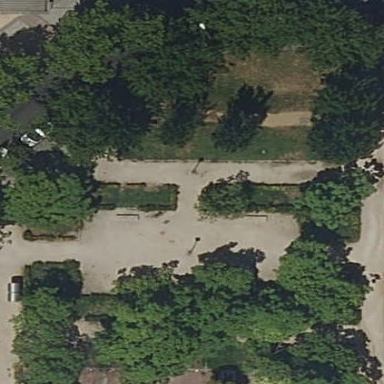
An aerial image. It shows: Lovely park for leisure and relaxation.